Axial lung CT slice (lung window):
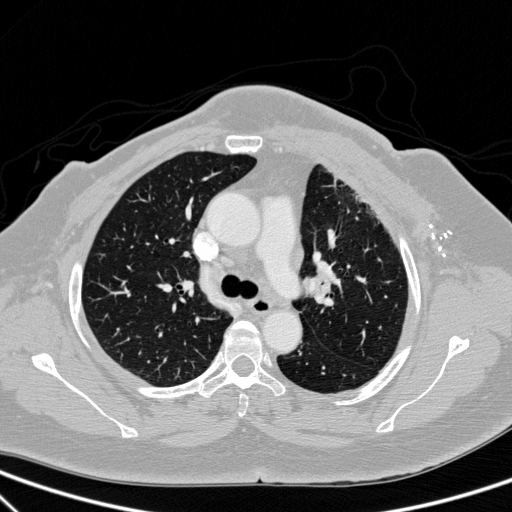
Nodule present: no